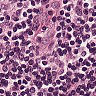
Metastatic tissue present: no